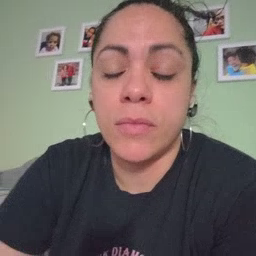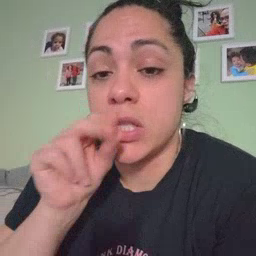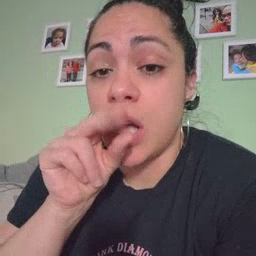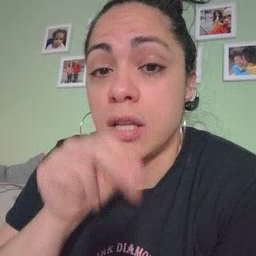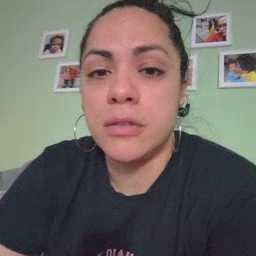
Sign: duck